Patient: sex M, age 57
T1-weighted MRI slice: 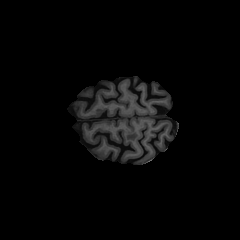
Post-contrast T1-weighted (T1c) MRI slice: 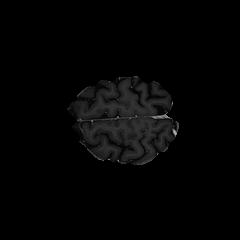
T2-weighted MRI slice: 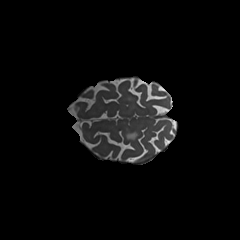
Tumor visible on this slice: yes
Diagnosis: Glioblastoma, IDH-wildtype
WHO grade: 4